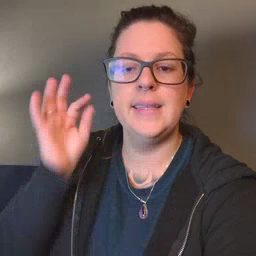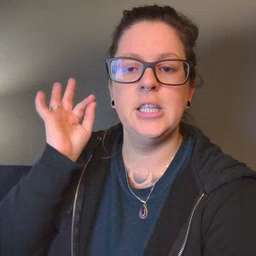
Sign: hair